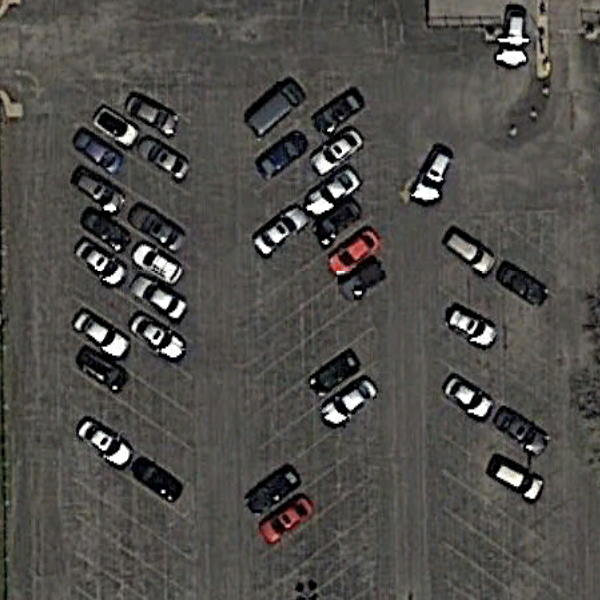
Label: Parking